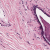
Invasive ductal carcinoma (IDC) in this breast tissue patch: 0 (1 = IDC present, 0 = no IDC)